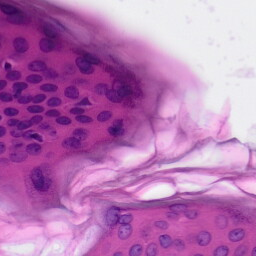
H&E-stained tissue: Skin